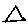
Label: triangle